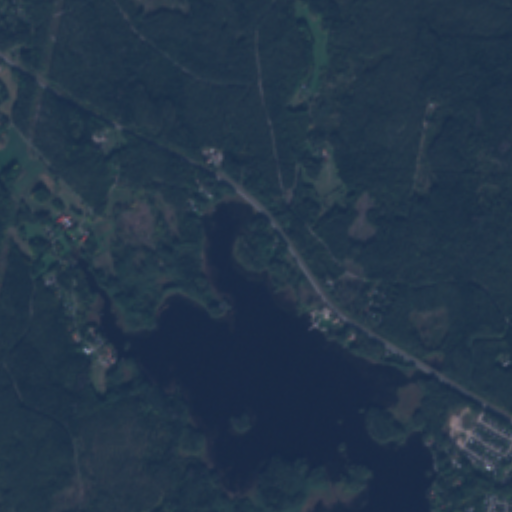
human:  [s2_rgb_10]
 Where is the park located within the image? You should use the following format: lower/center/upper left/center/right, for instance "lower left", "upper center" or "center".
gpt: The park is located in the lower right of the image.
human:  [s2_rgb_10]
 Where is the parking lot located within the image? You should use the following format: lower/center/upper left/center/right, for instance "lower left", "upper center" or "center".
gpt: The parking lot is located in the lower right of the image.
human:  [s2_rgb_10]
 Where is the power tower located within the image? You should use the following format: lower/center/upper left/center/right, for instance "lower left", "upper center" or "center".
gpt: The power tower is located in the center left of the image.
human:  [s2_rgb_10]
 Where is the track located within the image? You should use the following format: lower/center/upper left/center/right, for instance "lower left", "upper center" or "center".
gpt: The track is located in the upper right of the image.
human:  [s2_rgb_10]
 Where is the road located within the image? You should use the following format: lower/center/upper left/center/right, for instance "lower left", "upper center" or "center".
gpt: There is no road in the image.